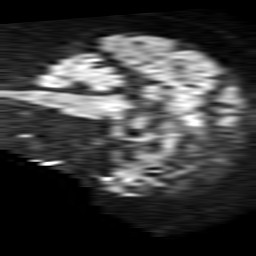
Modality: TRACE
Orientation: sagittal
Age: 60
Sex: male
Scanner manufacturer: philips
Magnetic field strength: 1.5 T
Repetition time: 3.871 s
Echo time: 0.1015 s